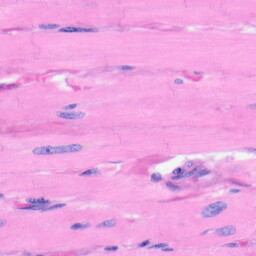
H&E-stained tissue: Heart